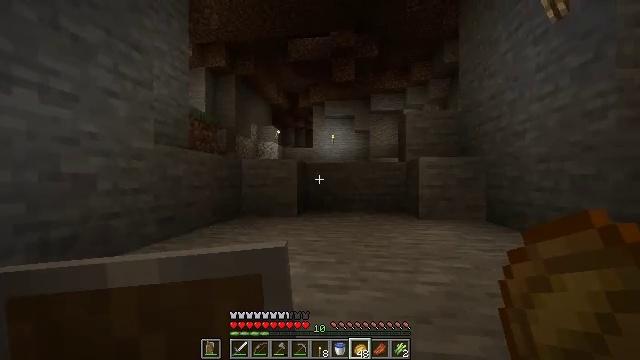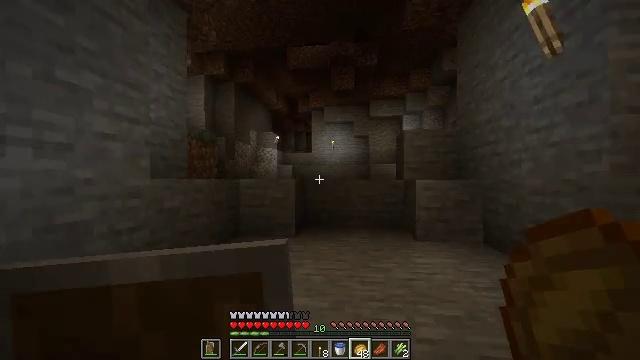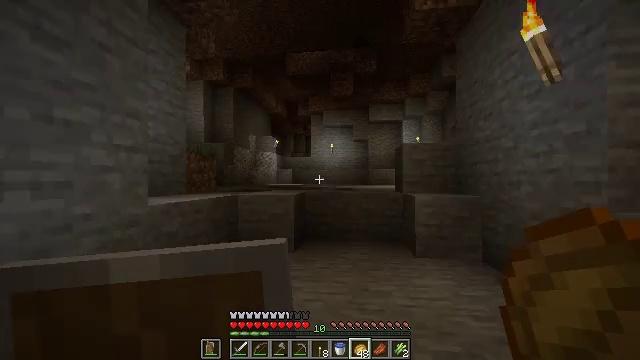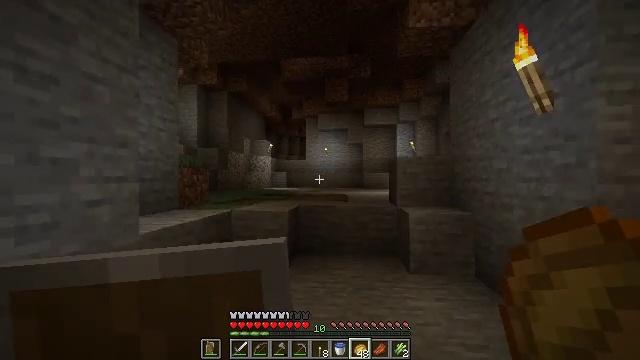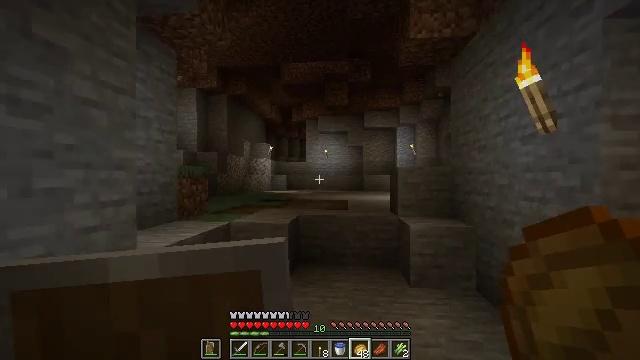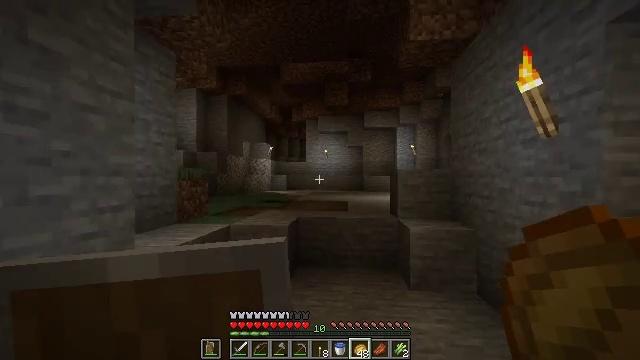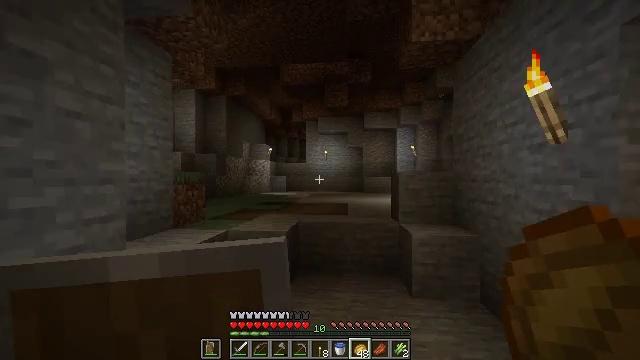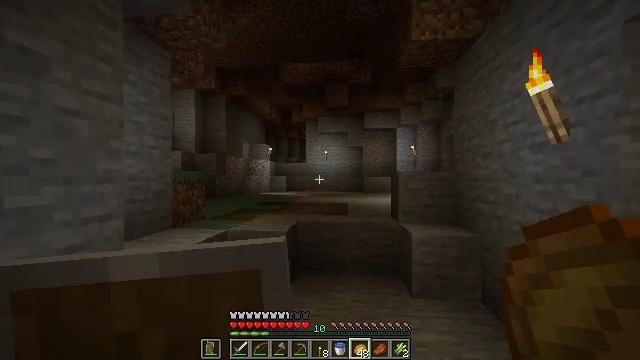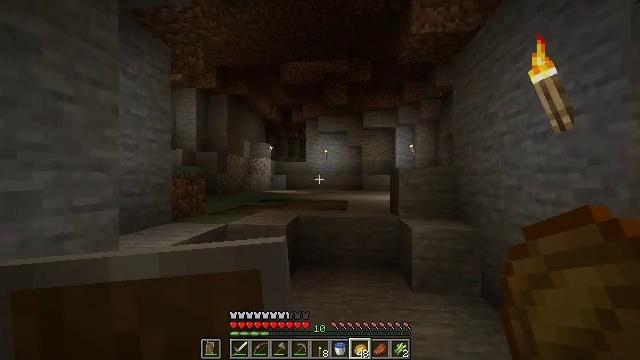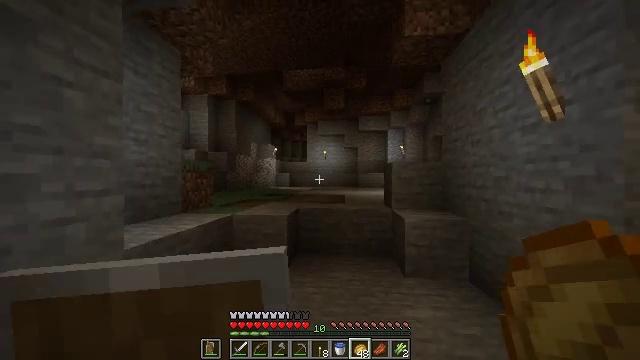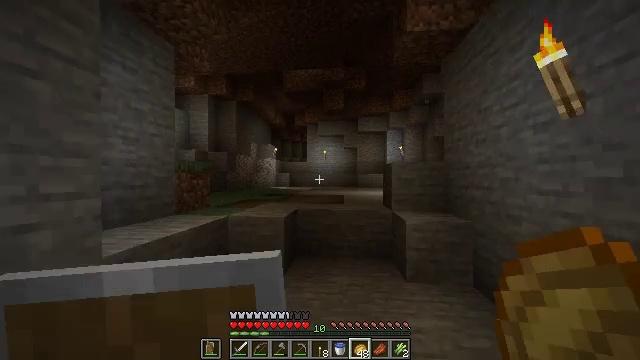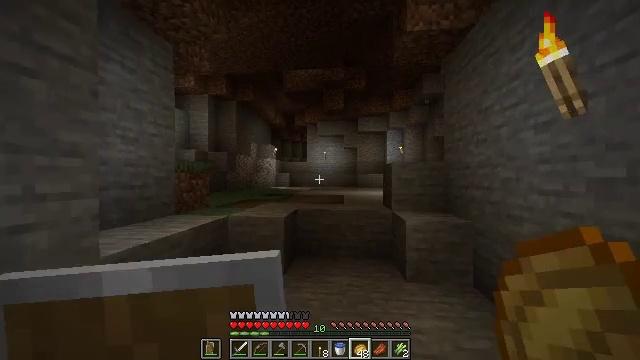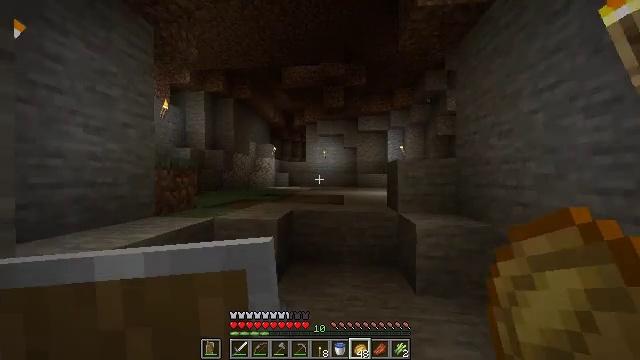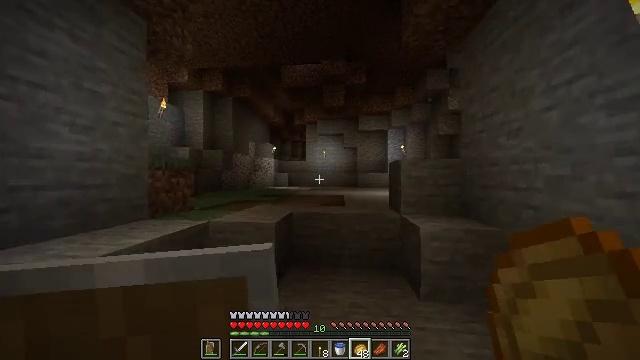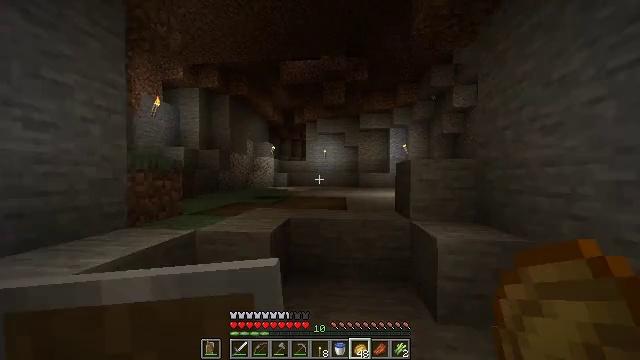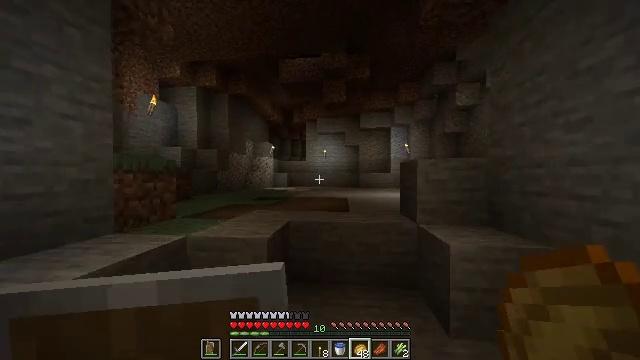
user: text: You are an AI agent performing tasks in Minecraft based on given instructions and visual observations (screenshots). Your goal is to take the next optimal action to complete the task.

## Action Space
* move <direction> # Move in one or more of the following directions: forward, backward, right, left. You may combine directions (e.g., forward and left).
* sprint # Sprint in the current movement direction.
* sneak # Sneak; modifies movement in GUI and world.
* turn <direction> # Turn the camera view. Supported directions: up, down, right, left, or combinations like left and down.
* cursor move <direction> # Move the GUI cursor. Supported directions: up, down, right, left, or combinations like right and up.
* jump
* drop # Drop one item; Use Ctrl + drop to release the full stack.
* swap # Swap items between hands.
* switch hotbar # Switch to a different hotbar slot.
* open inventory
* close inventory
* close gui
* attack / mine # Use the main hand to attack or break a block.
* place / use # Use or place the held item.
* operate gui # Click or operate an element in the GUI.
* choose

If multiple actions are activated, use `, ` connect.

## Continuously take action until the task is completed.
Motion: motion action
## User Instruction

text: Drop a baked potato.
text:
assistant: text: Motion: move forward, jump
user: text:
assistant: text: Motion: move forward, jump
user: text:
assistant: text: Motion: move forward, turn right, jump
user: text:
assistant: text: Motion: move forward
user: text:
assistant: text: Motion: move forward
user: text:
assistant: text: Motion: move forward
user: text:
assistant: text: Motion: move forward, sprint
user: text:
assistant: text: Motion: move forward, sprint
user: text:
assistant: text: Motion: move forward
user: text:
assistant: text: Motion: move forward, sprint
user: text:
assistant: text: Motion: move forward, sprint
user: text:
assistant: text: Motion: move forward
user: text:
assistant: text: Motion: move forward
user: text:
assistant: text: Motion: move forward
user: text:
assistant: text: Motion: move forward
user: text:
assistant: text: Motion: move forward
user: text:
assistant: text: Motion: move forward
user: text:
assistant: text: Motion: move forward
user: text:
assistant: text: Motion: move forward
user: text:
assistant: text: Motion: move forward
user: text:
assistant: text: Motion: move forward
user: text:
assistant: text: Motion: move forward, turn left
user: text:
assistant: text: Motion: move forward, turn left
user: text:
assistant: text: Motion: move forward, turn left, jump
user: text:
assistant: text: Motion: move forward, jump
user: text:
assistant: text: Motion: move forward, jump
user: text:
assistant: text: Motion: move forward, turn right and up
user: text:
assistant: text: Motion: move forward
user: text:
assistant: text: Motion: move forward
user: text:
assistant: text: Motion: move forward